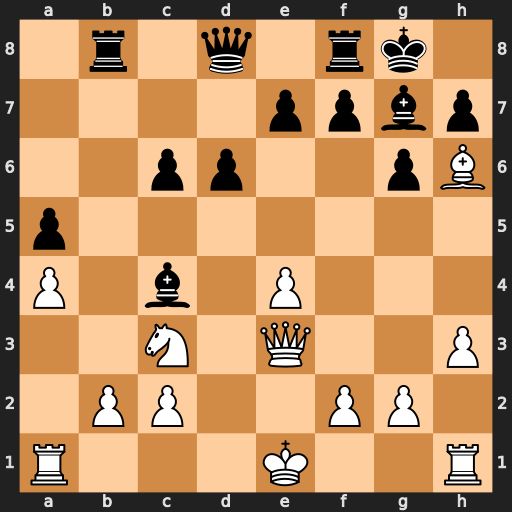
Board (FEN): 1r1q1rk1/4ppbp/2pp2pB/p7/P1b1P3/2N1Q2P/1PP2PP1/R3K2R
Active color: w
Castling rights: KQ
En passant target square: -
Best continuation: Bxg7 Kxg7 Qd4+ e5 Qxc4